Field crop: maize
Growth stage: 2
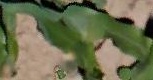
Species: maize